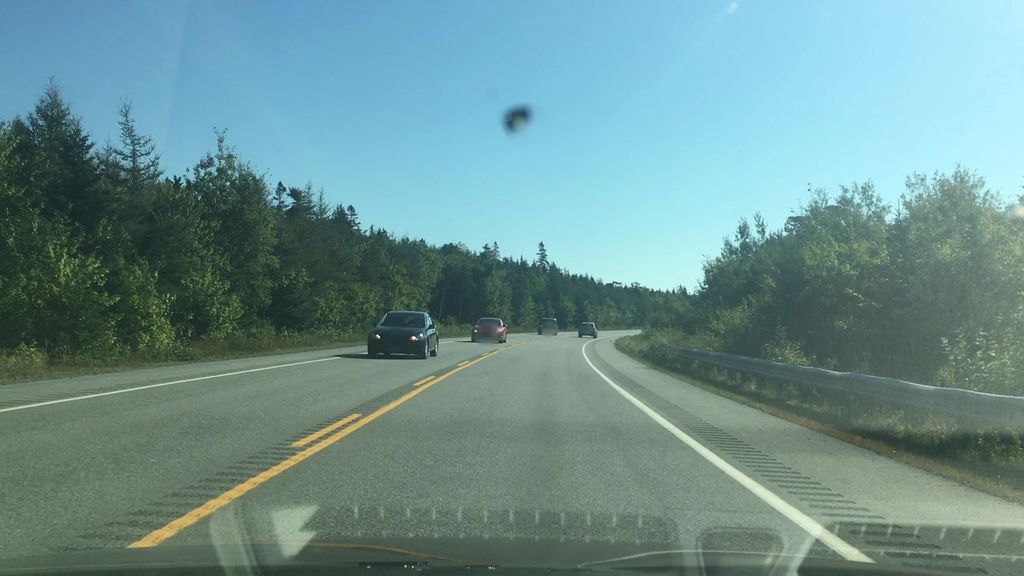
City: halifax